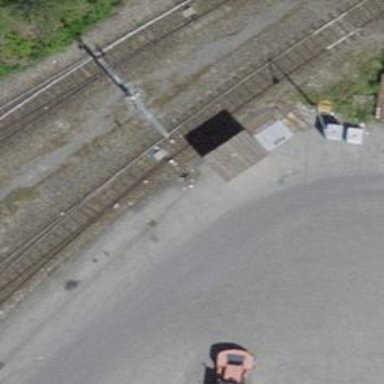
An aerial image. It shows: Railway switch.